Chest X-ray:
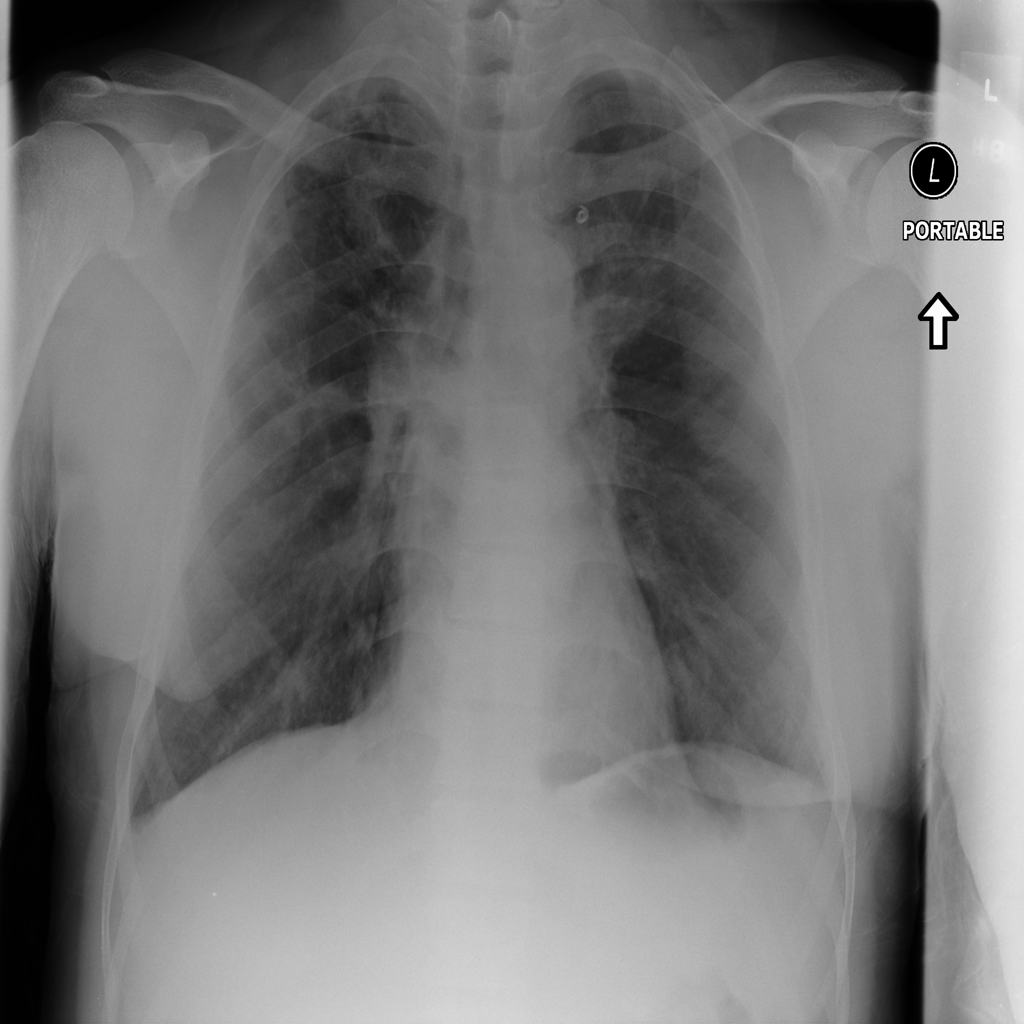
Findings: Fibrosis
No abnormal finding: no